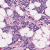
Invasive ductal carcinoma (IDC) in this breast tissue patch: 1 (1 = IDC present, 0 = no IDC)